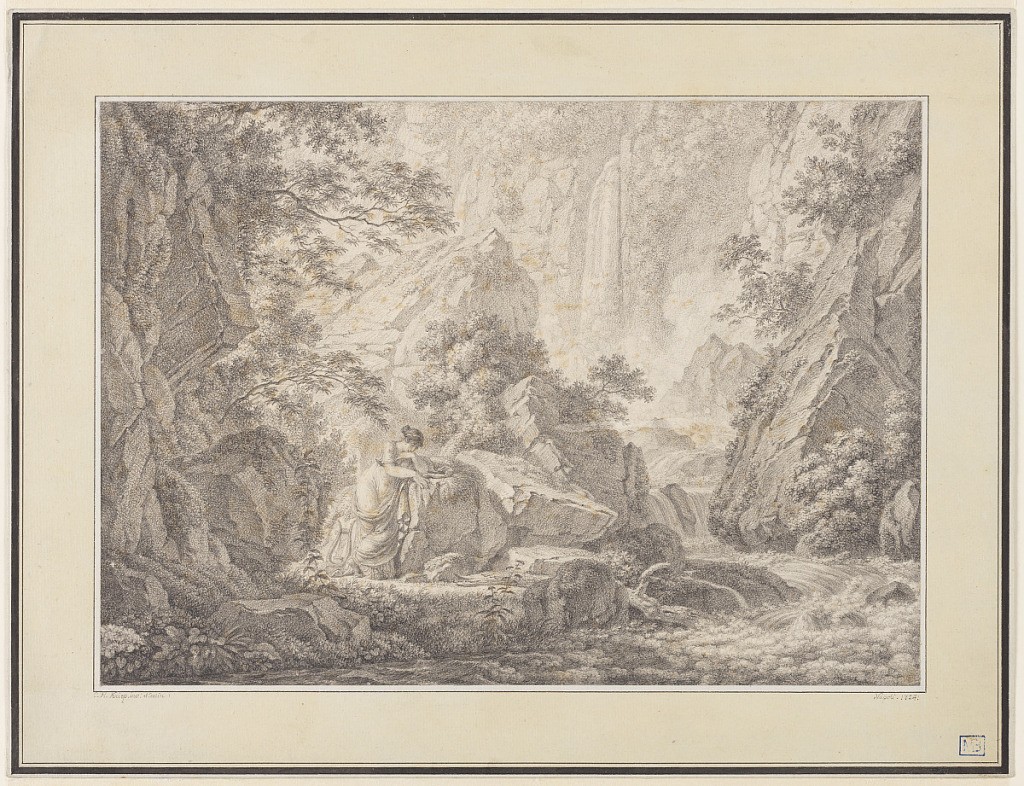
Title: Drawing
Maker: Christoph Henrich Kniep, German, 1755 - 1825
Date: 1824
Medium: Graphite on paper
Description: Horizontal rectangle. A young woman stands beside a brook, in a narrow rocky valley, leaning upon a rock; a lyre beside her. Moumted on light-blue cardboard. Framed by white, light-brown stripes and black.